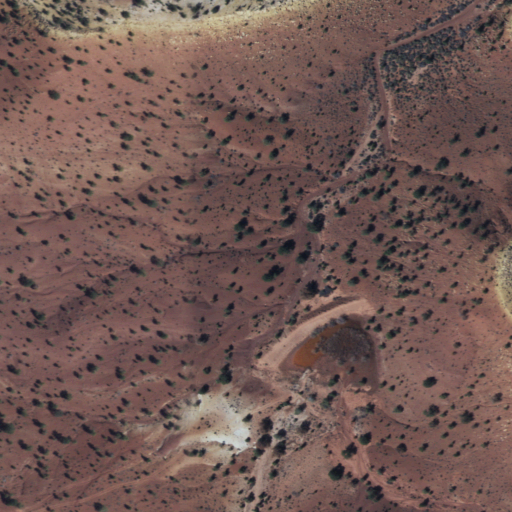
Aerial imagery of ridge(s) in Arizona named Cedar Ridge containing only shrub